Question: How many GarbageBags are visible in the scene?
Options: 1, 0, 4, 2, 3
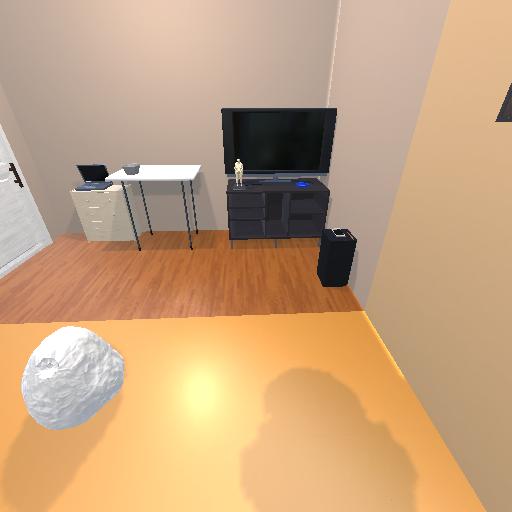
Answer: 1